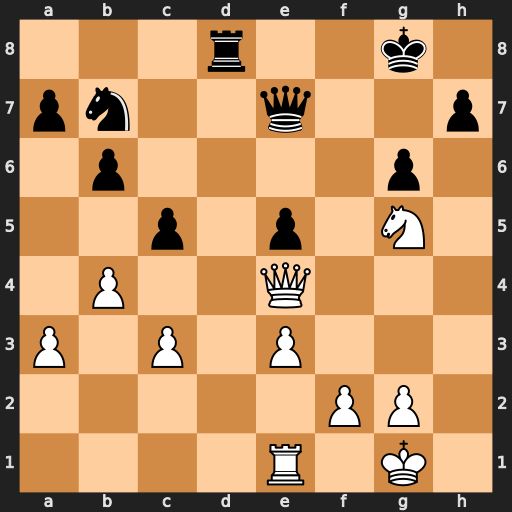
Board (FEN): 3r2k1/pn2q2p/1p4p1/2p1p1N1/1P2Q3/P1P1P3/5PP1/4R1K1
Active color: w
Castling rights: -
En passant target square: -
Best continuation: Qc4+ Kh8 Nf7+ Kg7 Nxd8